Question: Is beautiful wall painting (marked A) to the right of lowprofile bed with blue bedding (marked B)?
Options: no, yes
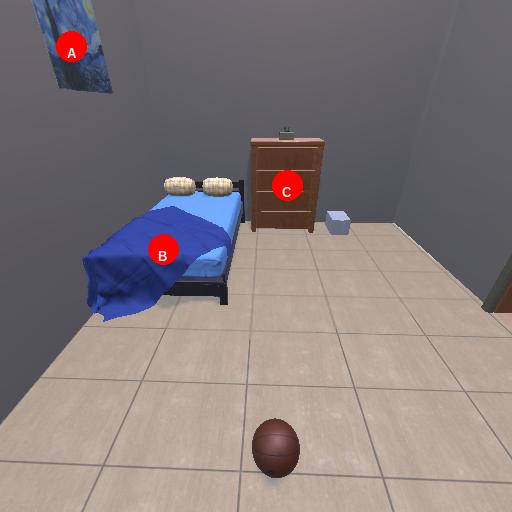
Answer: no